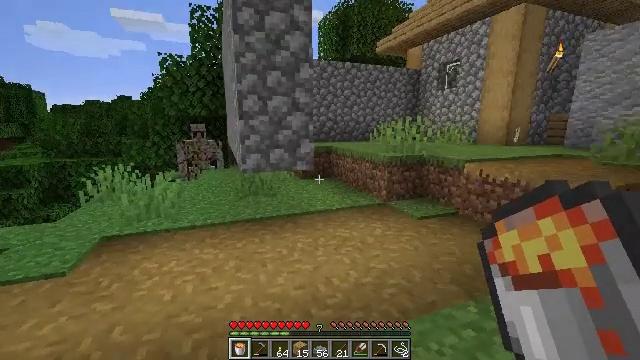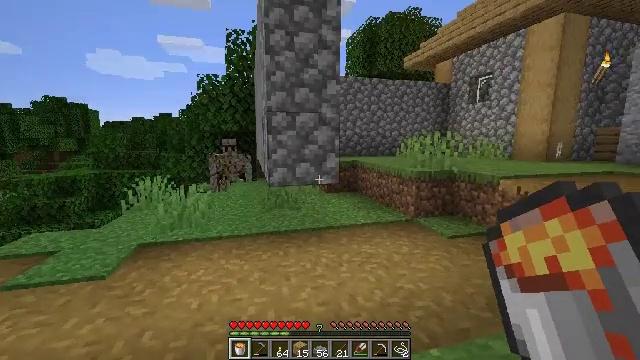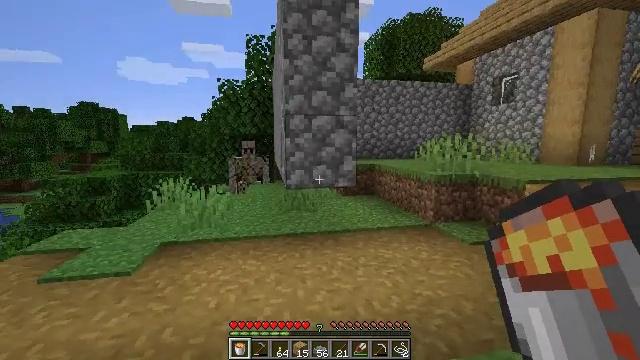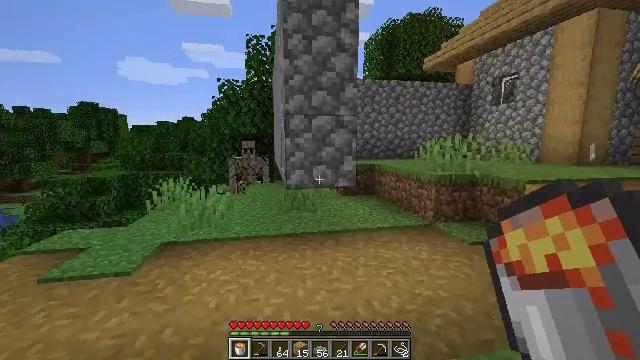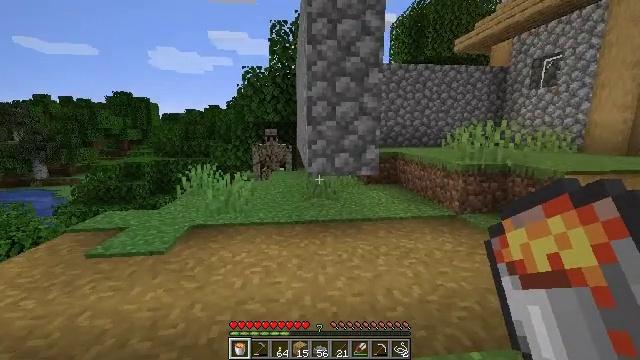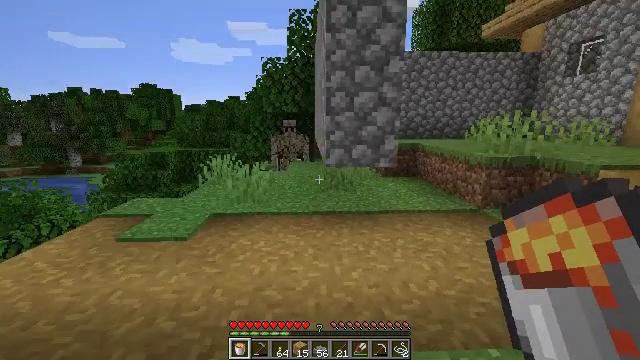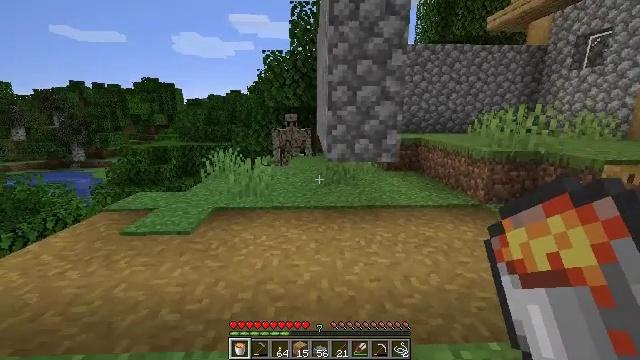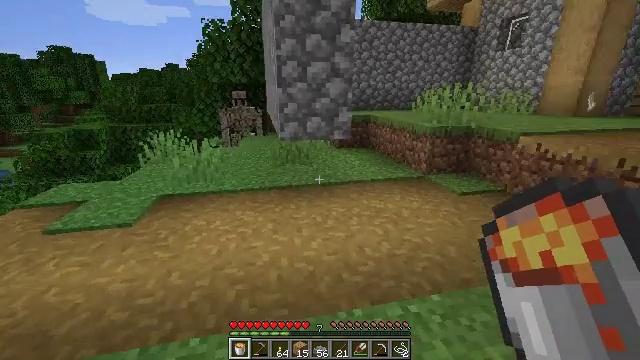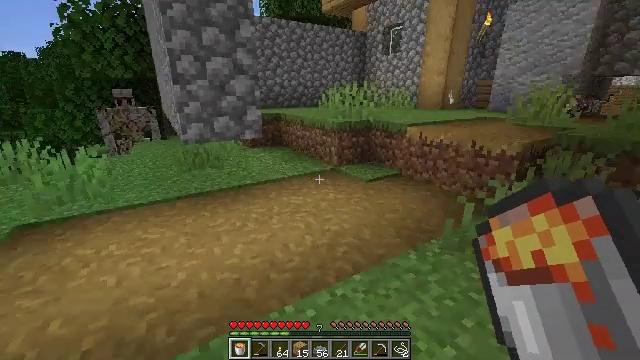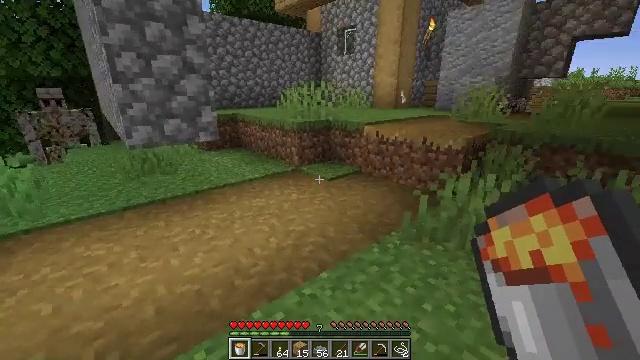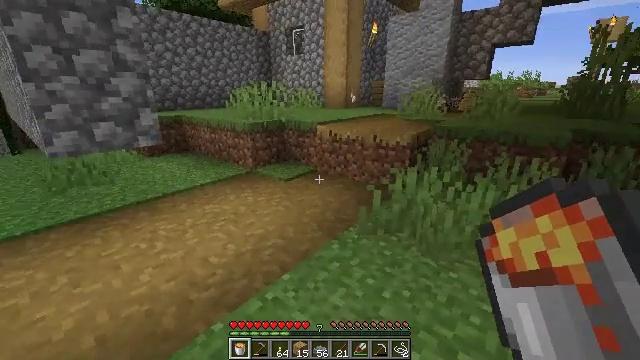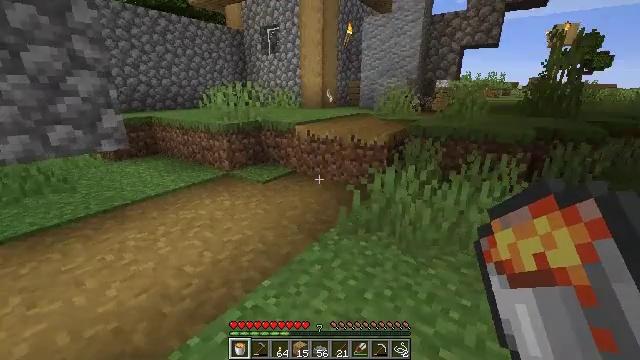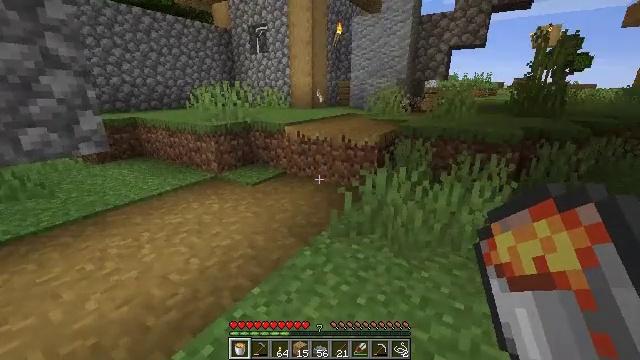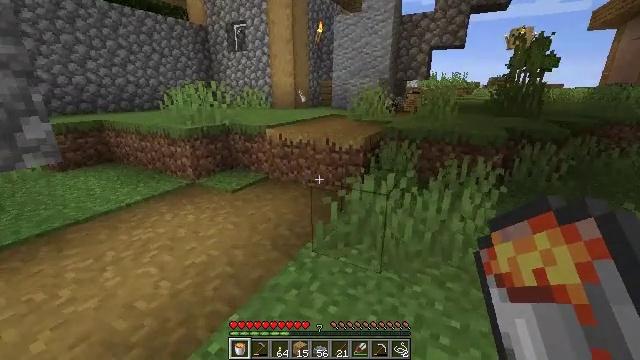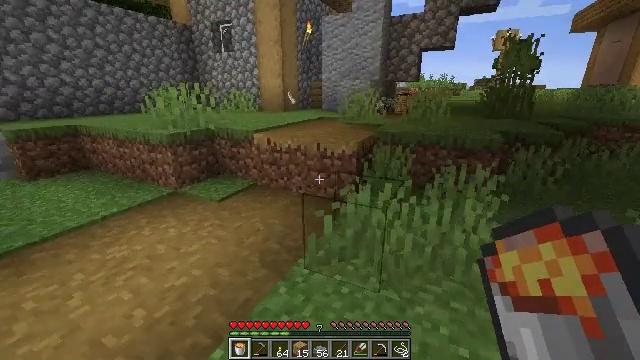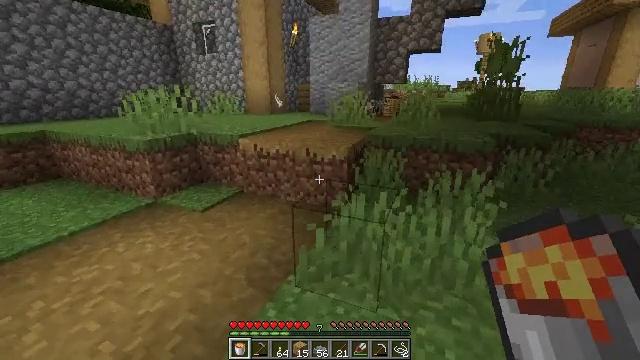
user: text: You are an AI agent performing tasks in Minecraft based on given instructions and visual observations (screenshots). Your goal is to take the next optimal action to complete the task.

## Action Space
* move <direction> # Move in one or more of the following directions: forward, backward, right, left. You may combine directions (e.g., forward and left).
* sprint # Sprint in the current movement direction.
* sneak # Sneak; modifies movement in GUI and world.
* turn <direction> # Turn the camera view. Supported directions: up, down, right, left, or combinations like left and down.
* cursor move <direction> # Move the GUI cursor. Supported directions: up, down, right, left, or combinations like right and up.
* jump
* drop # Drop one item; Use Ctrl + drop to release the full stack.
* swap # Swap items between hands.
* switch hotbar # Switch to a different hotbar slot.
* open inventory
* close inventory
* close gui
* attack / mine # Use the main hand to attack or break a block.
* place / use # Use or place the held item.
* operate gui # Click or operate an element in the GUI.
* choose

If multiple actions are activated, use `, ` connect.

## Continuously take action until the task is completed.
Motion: motion action
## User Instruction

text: Gather the bell for your inventory.
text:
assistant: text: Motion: turn left and up
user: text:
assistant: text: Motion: turn left
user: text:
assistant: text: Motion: no_op
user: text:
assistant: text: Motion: turn left and down
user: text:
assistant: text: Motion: turn left and down
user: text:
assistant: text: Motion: turn down
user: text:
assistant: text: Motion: turn right and down
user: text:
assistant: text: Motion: turn right
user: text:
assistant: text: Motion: turn right
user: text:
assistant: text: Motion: turn right
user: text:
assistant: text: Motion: move forward, turn right
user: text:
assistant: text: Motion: move forward, turn right
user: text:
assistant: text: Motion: move forward, turn right
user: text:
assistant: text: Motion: move forward, turn right
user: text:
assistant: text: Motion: move forward, turn right
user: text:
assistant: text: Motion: move forward, turn right
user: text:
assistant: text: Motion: move forward
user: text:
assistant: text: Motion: move forward, turn right
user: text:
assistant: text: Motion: move forward, turn right
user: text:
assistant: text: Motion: move forward
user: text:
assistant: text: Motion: move forward
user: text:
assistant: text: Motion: move forward
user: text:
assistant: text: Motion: move forward
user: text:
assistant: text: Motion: move forward
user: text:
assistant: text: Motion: move forward
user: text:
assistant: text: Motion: move forward
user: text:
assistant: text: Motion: move forward, jump
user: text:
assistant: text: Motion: move forward, jump
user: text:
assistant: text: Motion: move forward, jump
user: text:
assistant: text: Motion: move forward, jump